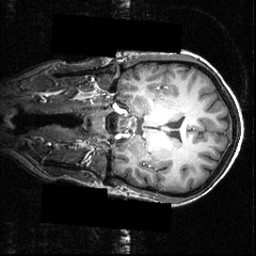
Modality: T1w
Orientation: coronal
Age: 21
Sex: female
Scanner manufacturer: siemens
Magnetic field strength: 3.951 T
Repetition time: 1.5 s
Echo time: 0.00335 s